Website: lowes
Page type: cart
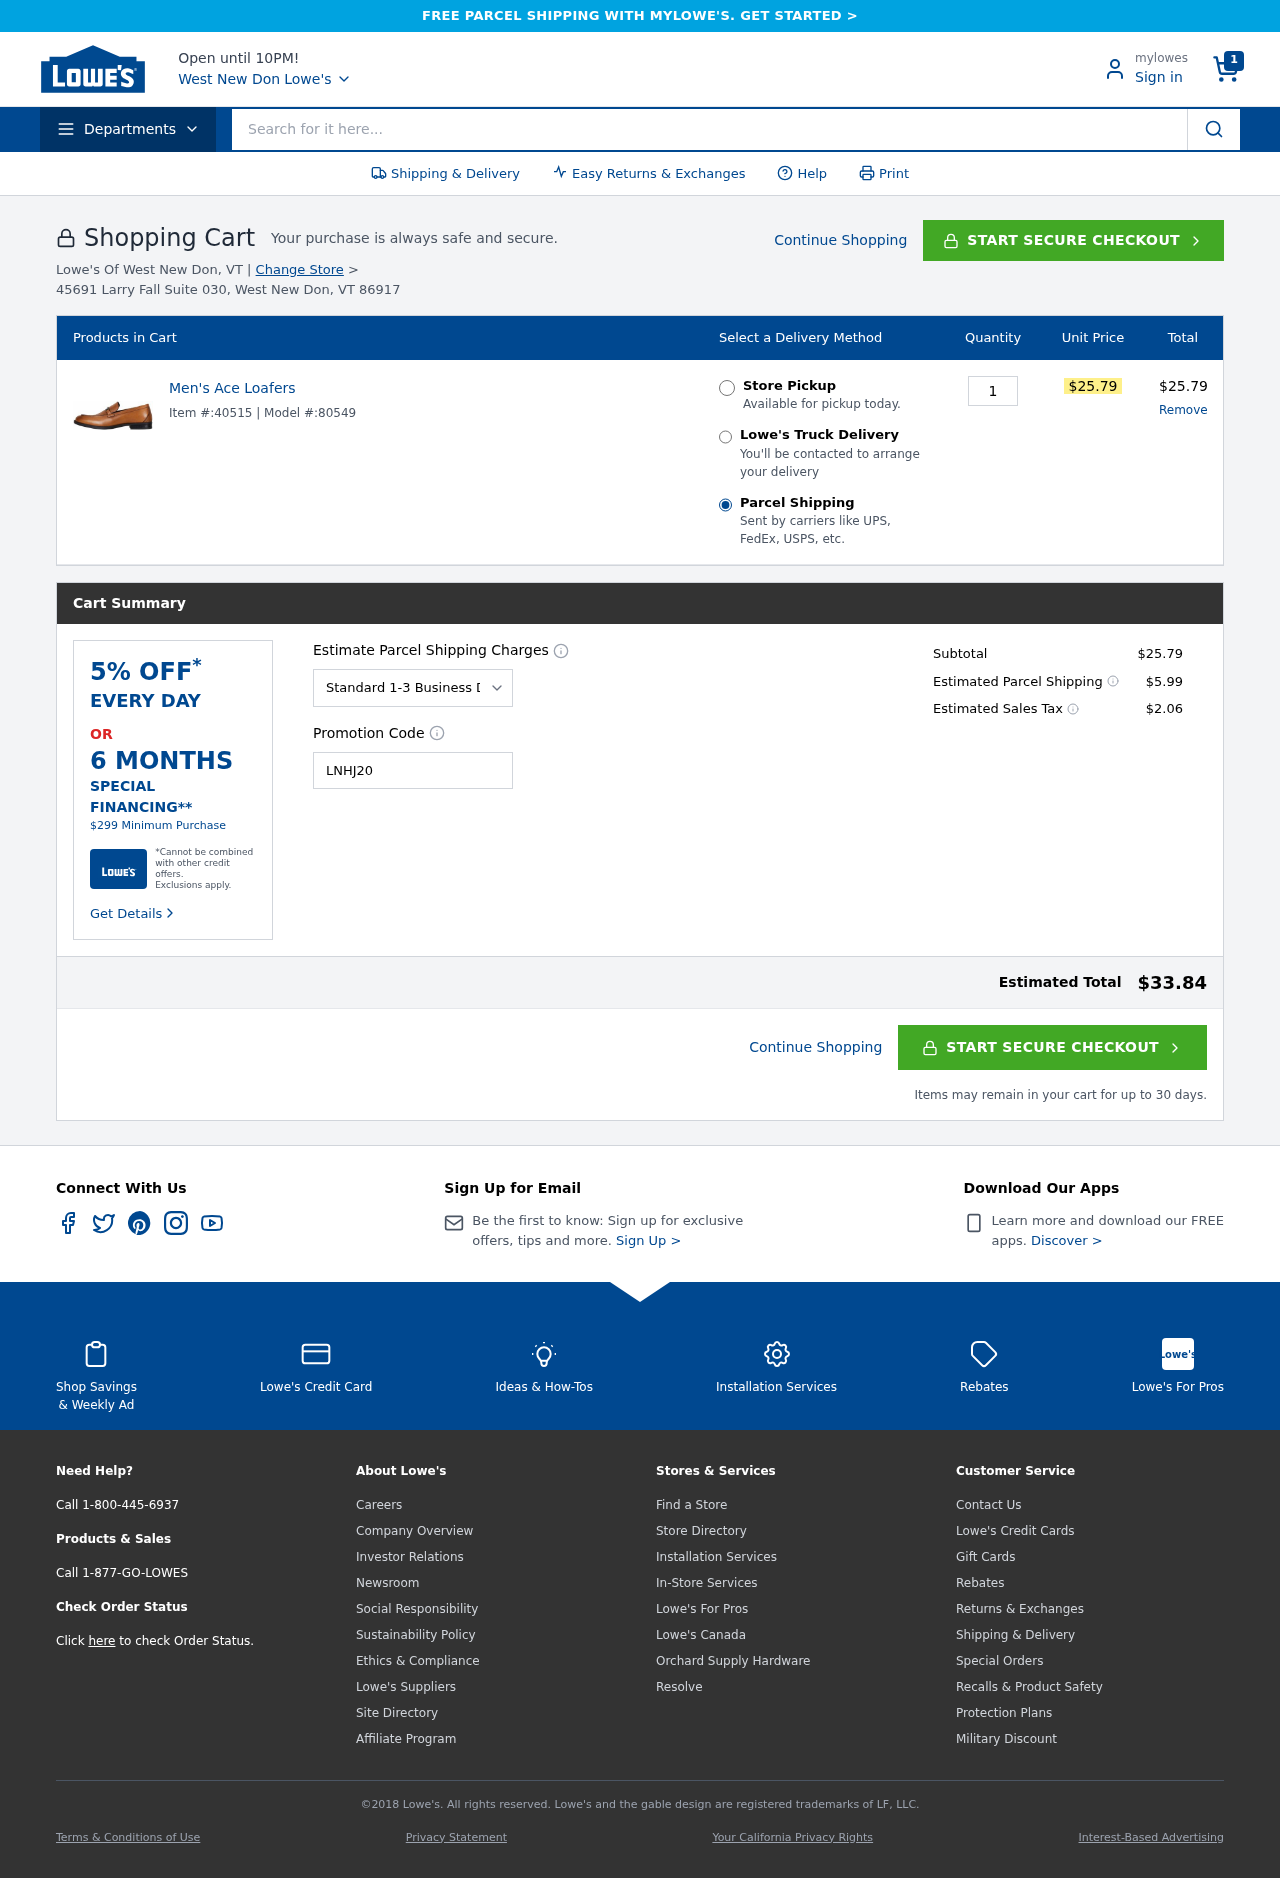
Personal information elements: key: PII_CITY
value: New Don
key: PII_CITY
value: West New Don
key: PII_POSTCODE
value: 86917
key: PII_PROMO_CODE
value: LNHJ20
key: PII_STREET
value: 45691 Larry Fall Suite 030
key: PII_STATE_ABBR
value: VT
Product elements: key: PRODUCT1_NAME
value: Men's Ace Loafers
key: PRODUCT1_PRICE
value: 25.79
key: PRODUCT1_QUANTITY
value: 1
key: PRODUCT1_MODEL
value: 80549
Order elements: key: ORDER_NUM_ITEMS
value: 1
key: ORDER_ITEM_ID
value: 40515
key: ORDER_LINE_TOTAL
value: $25.79
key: ORDER_SUBTOTAL
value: $25.79
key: ORDER_SHIPPING_COST
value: $5.99
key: ORDER_TAX
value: $2.06
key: ORDER_TOTAL
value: $33.84
Search elements: key: HEADER_SEARCH
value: Search for it here...